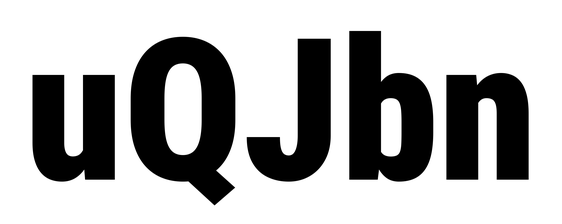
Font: Roboto_Condensed_Black